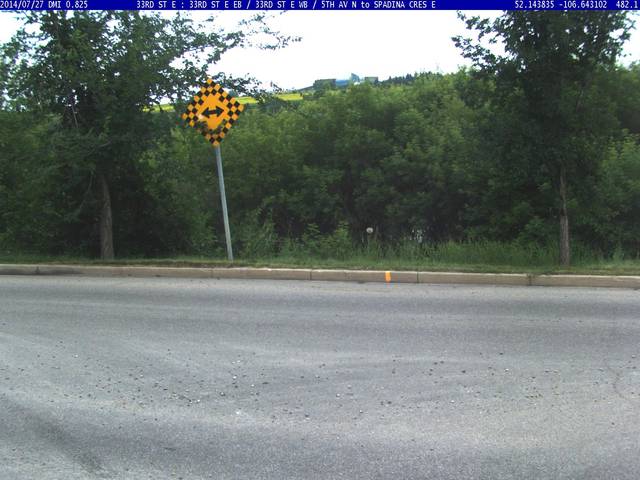
Region: Canada
Coordinates: 52.144, -106.643